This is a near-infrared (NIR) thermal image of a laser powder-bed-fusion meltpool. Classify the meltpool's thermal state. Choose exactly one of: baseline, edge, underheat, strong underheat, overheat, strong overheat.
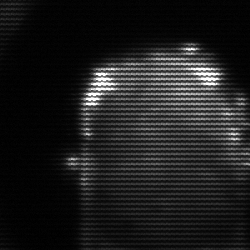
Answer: baseline